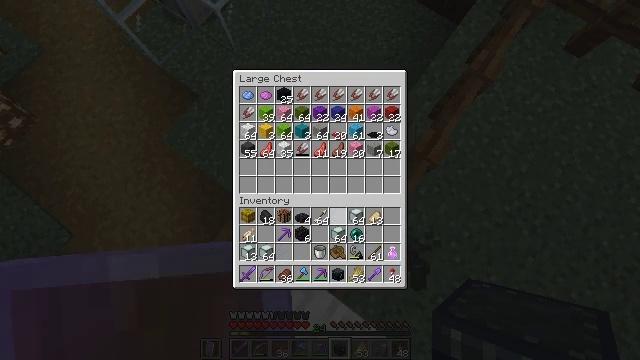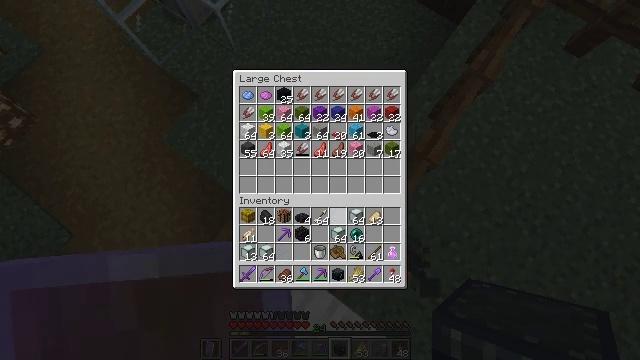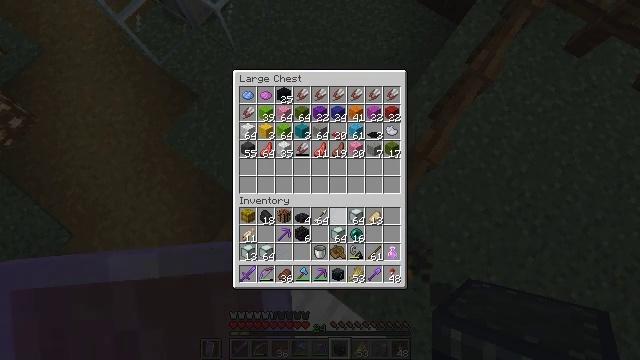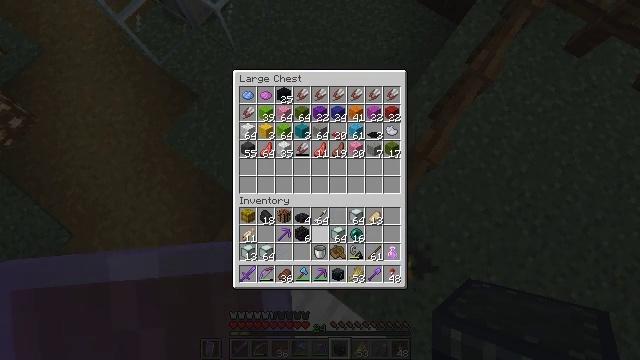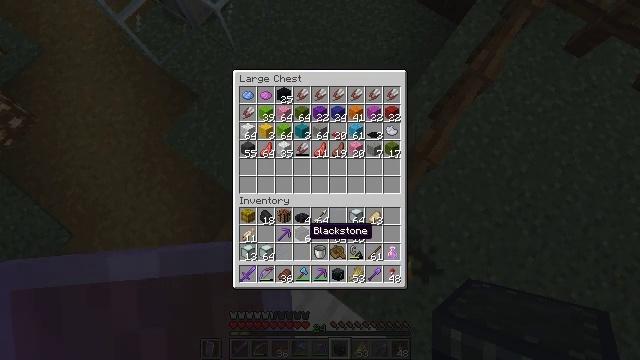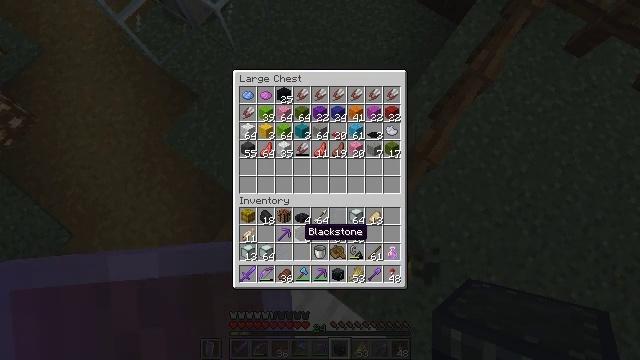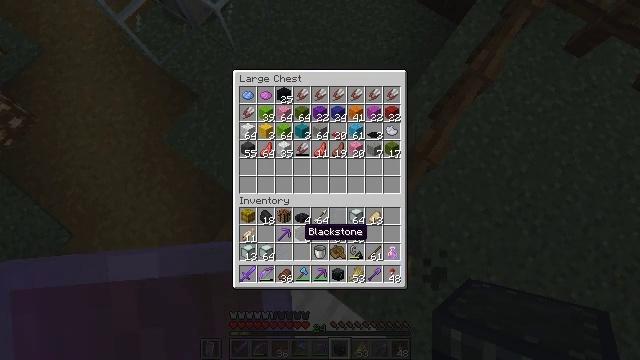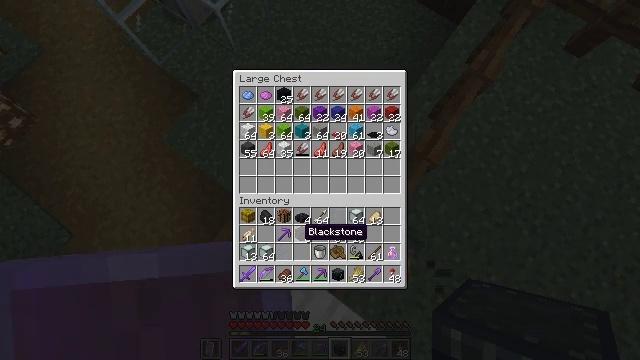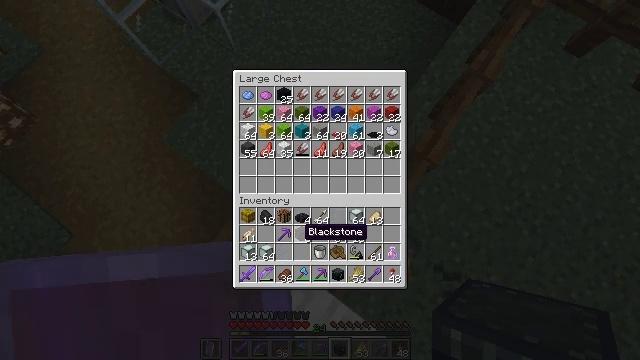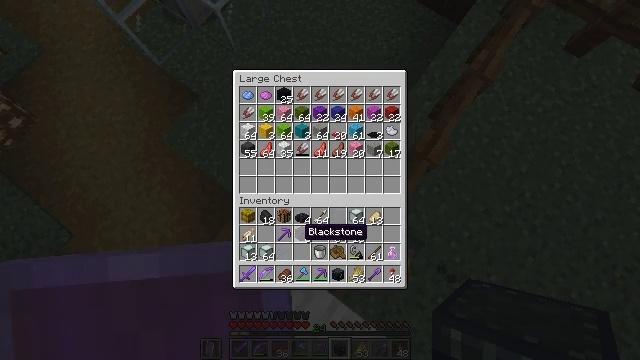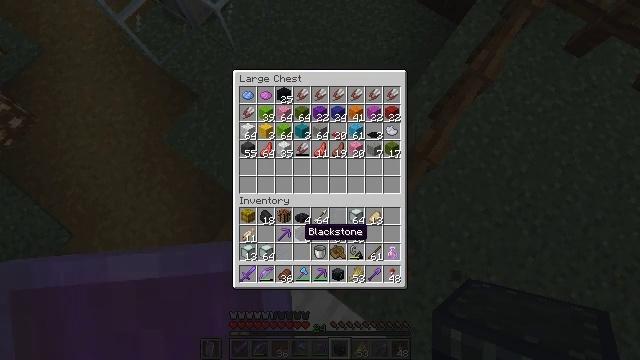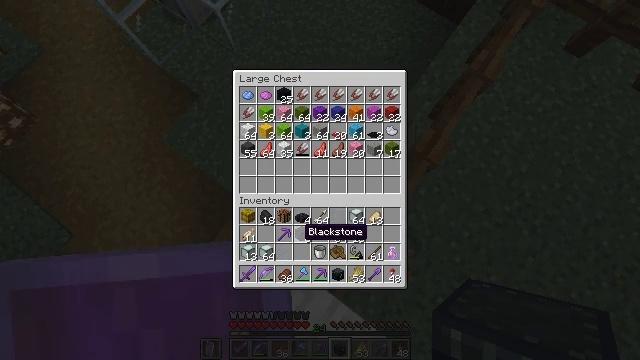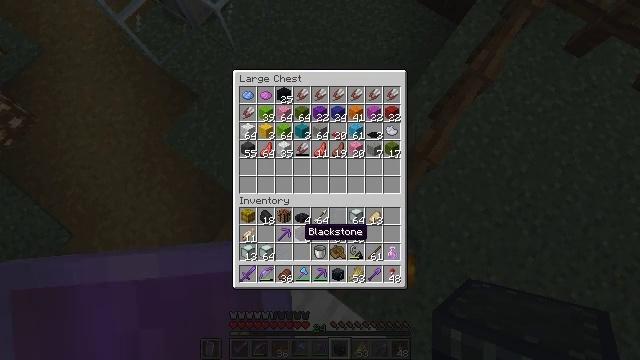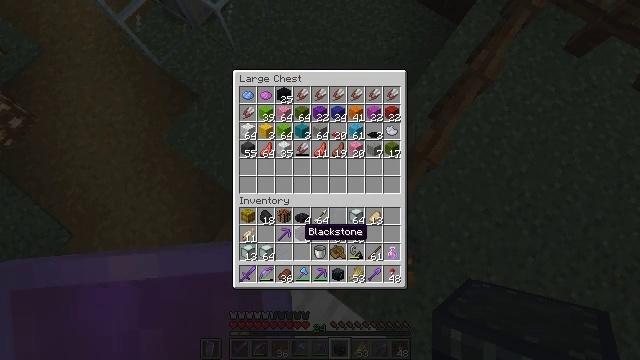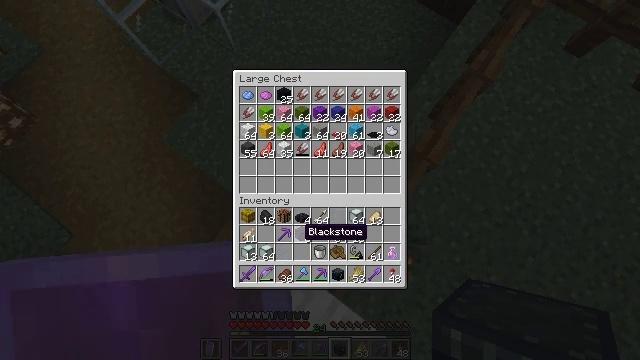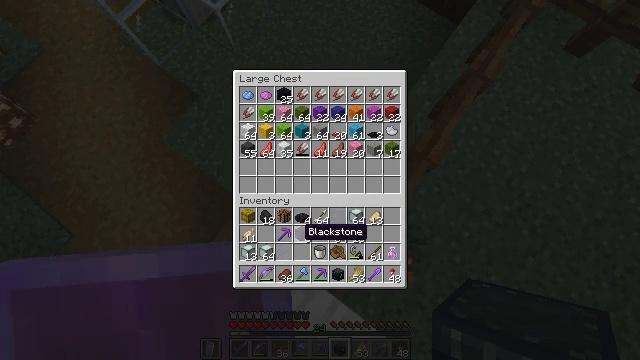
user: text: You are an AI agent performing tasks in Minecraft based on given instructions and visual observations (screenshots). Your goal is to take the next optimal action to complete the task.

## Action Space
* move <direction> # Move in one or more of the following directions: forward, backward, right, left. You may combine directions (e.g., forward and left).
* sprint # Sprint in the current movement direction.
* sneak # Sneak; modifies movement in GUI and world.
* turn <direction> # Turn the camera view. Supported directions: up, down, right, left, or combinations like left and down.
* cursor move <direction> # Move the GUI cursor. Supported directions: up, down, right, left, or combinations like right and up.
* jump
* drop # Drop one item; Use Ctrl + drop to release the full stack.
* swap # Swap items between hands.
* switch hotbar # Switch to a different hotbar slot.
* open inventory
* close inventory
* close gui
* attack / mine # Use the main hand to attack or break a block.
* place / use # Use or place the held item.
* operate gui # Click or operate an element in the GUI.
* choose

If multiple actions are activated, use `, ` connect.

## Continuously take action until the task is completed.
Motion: motion action
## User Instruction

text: Hunt a sheep.
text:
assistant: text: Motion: sneak, attack / mine
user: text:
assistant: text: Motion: sneak, attack / mine
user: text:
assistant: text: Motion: sneak, turn left and down
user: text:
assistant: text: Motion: sneak, turn left and down
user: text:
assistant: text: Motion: sneak
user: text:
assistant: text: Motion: sneak
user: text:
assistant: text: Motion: sneak
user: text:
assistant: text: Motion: sneak
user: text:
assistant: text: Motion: sneak
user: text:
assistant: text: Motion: sneak
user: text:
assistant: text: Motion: sneak
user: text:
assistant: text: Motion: no_op
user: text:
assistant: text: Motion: no_op
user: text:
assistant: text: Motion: no_op
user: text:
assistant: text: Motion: no_op
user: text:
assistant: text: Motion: no_op
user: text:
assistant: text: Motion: no_op
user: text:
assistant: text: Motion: no_op
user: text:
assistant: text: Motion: no_op
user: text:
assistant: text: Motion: no_op
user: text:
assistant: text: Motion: turn left and up
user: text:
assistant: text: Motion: turn left and up
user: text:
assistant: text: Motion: turn left and up
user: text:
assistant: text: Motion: turn left and up
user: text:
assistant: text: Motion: no_op
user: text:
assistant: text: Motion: no_op
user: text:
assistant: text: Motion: no_op
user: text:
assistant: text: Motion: no_op
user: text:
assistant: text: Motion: no_op
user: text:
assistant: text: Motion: no_op